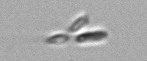
Label: Dinobryon